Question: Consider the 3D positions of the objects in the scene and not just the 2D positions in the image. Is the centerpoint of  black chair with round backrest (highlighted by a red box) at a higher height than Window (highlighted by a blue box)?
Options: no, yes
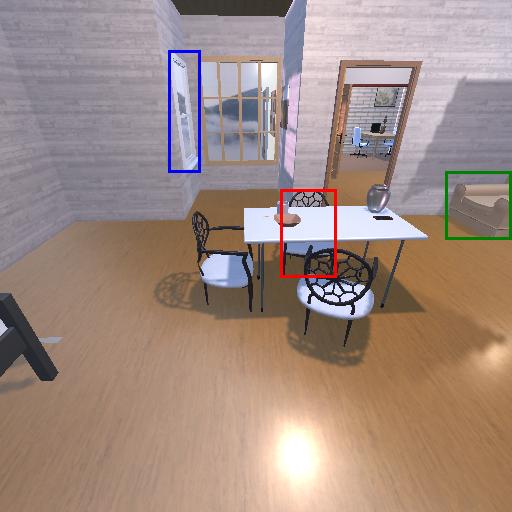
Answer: no